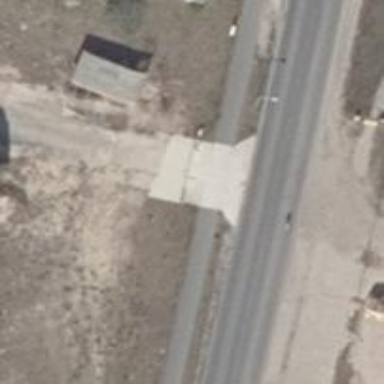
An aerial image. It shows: Concrete driveway designated as service road.